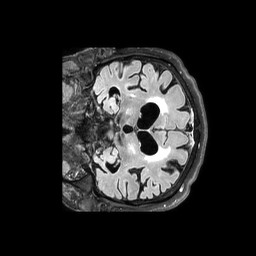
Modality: FLAIR
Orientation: coronal
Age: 77
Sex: male
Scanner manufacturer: philips
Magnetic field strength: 3 T
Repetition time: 4.8 s
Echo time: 0.34 s